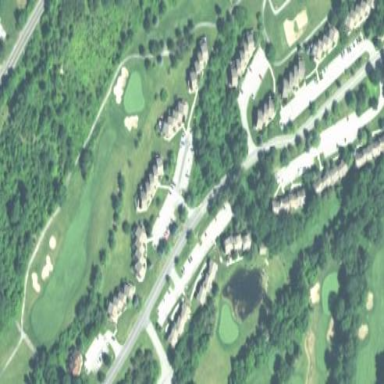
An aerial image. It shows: Golf course surrounded by greenery.